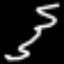
Label: squiggle